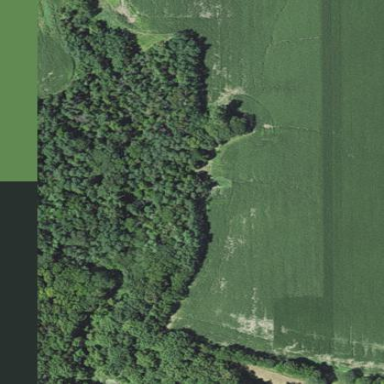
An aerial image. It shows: Beautiful woodland area.